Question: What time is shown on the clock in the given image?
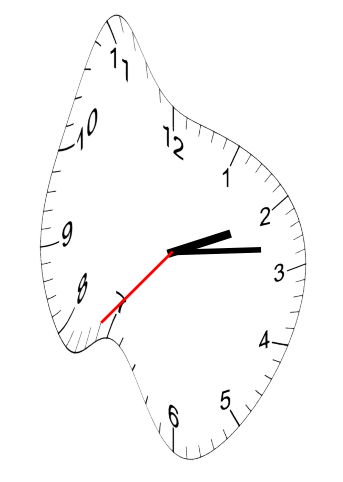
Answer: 02:13:37